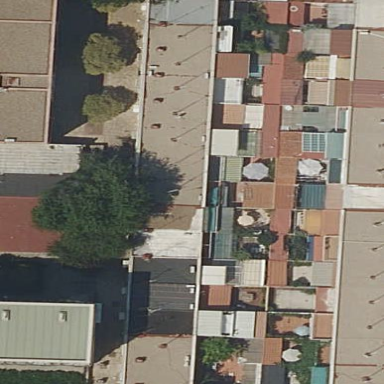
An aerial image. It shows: Terrace building.